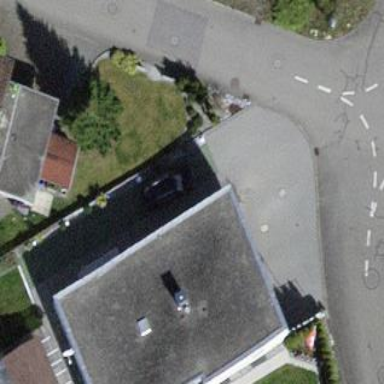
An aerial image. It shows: Residential building.